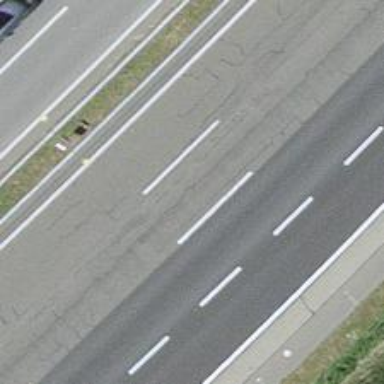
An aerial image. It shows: Asphalt motorway.